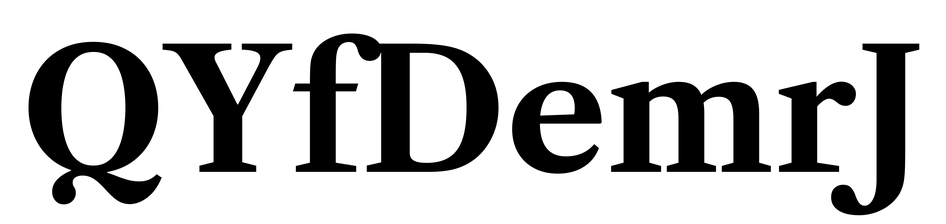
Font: LibreCaslonText_Bold